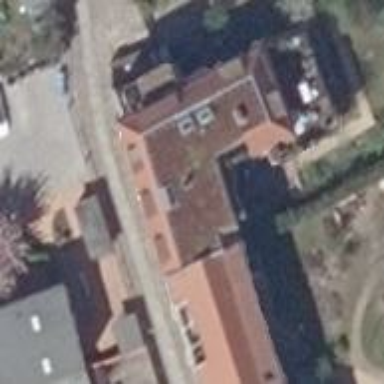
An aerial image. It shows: Residential building with hipped roof.